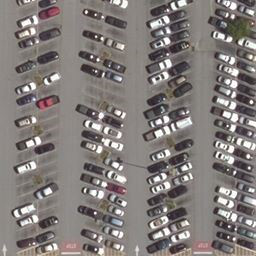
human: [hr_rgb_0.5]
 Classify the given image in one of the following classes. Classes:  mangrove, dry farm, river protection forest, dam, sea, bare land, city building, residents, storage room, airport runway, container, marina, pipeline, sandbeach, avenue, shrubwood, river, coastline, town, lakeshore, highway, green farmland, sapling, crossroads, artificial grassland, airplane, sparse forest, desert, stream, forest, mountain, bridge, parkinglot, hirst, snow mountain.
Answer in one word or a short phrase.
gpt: parkinglot